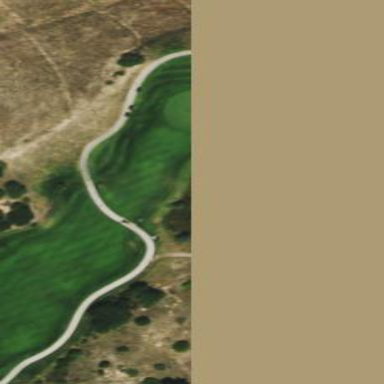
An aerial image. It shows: Picturesque scene of golf course with lateral water hazard.